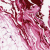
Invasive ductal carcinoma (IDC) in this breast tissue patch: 0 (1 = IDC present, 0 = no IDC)